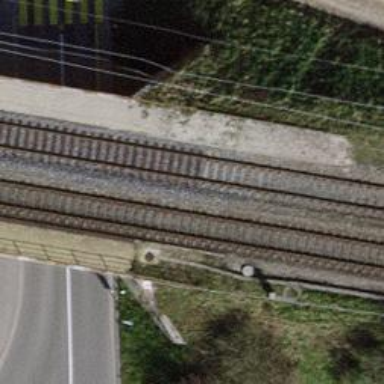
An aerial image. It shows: Railway bridge with electrified tracks and single rail.